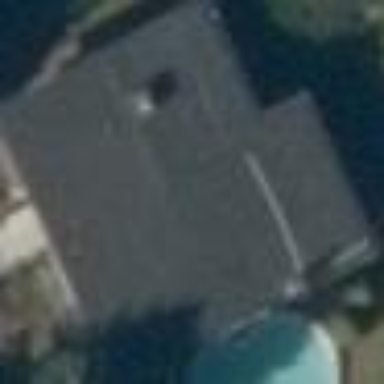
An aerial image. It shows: Simple and straightforward house.